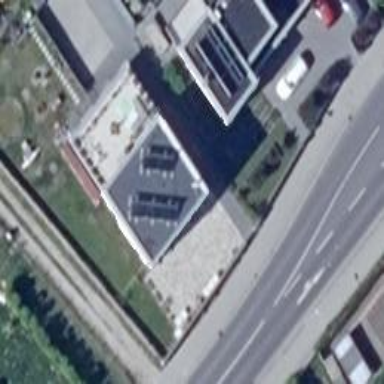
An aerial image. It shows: Restaurant.